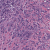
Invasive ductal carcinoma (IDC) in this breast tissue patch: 1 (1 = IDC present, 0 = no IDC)